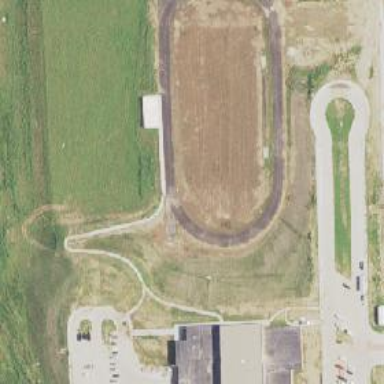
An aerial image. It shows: Track in leisure land.